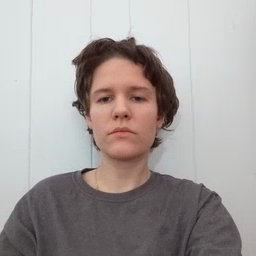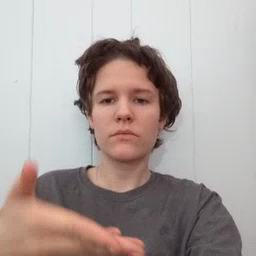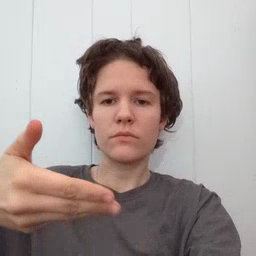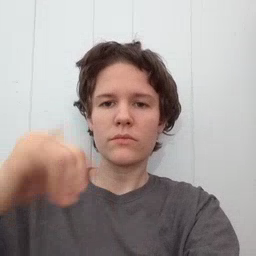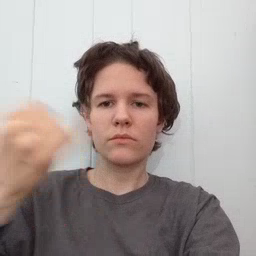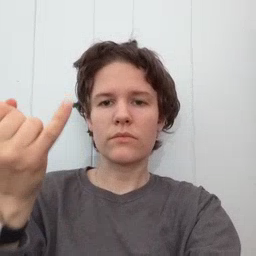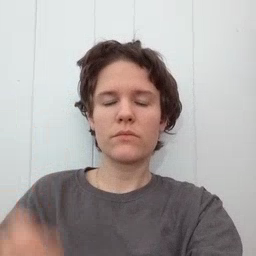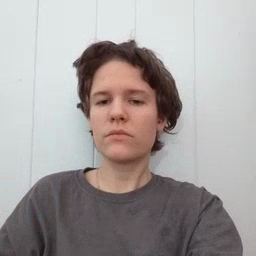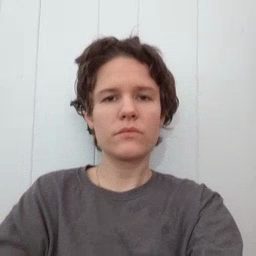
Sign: jeans